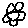
Label: flower